This time-frequency spectrogram was computed from a bearing vibration snapshot; brighter regions carry more energy. Determine the bearing's health state. Answer with exactly one of: normal, inner_race, outer_race, ball.
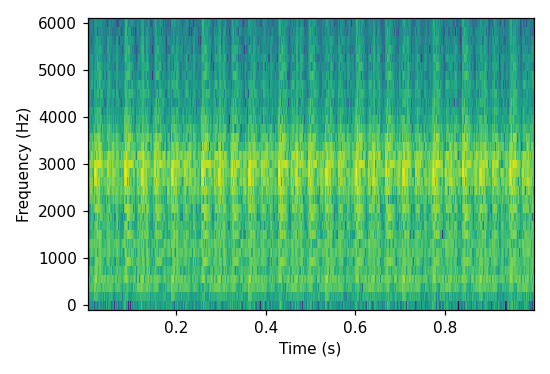
Answer: outer_race